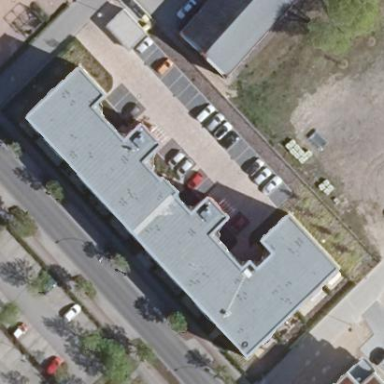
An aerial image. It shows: Nursing home.